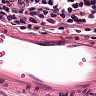
Metastatic tissue present: no